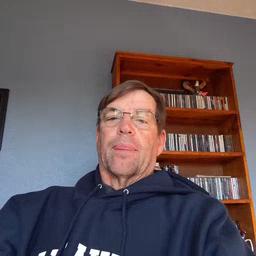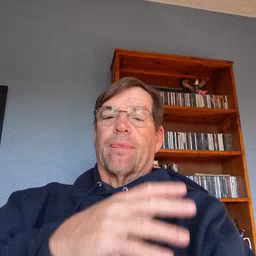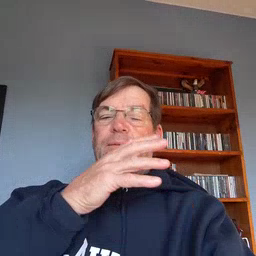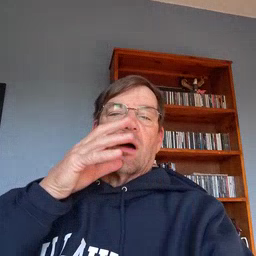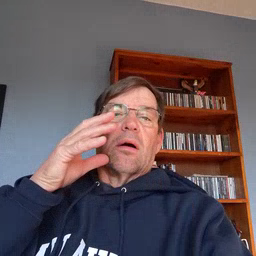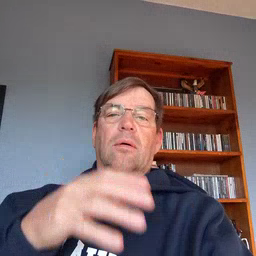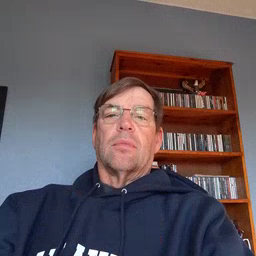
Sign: farm